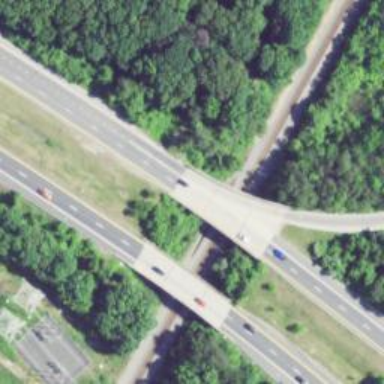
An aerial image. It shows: Bridge for trunk highway with expressway access.